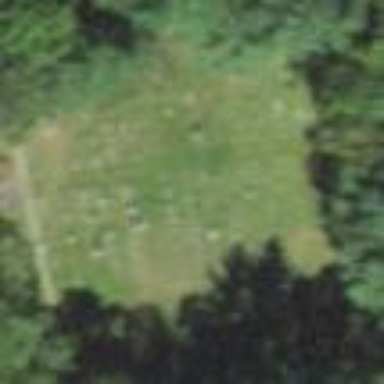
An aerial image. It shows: Cemetery area categorized as cemetery.